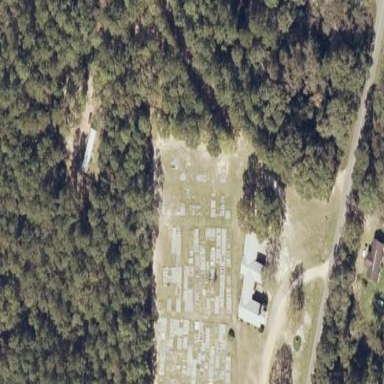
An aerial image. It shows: Graveyard used as cemetery.